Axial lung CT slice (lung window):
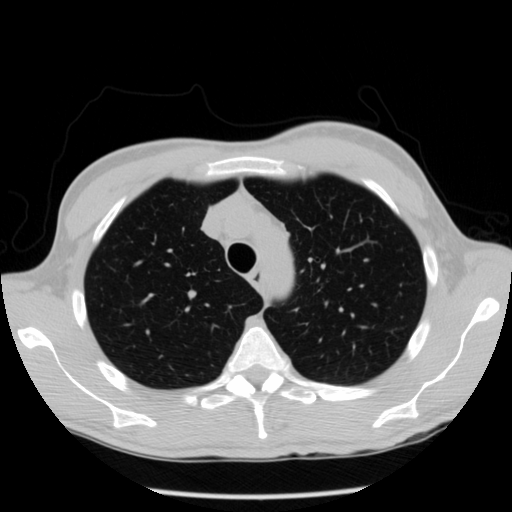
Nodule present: no